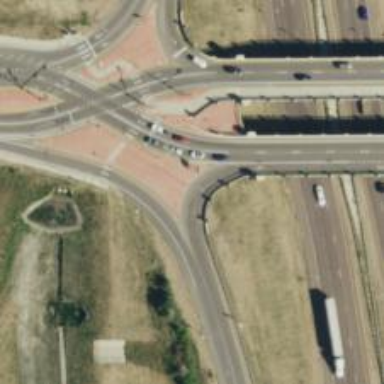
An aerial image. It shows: Motorway link with Diverging Diamond Interchange (DDI) junction.